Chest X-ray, PA view. Patient: 58 years old, sex F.
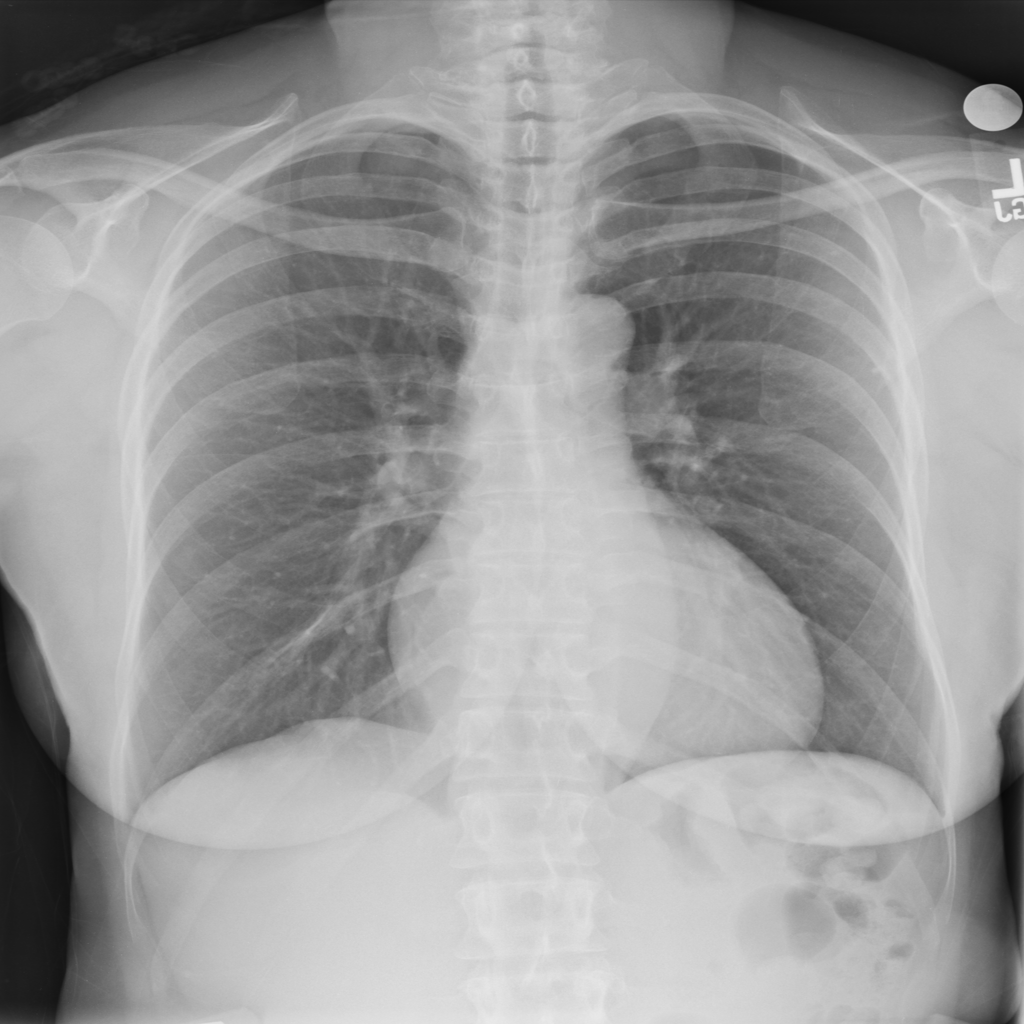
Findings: Effusion, Pleural_Thickening